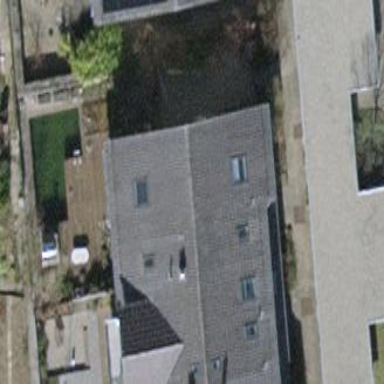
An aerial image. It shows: Gabled roof house.